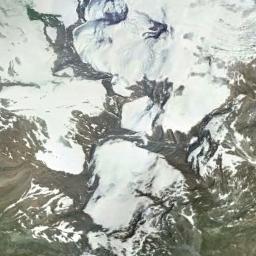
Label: snowberg